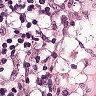
Metastatic tissue present: no